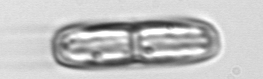
Label: Ephemera